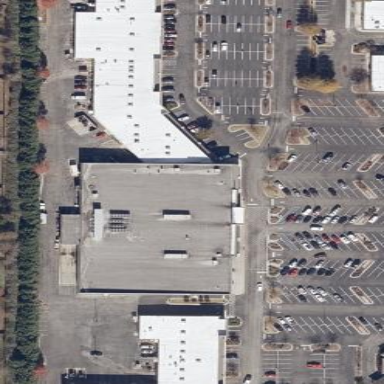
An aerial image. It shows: Supermarket building.